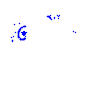
Particle: electron